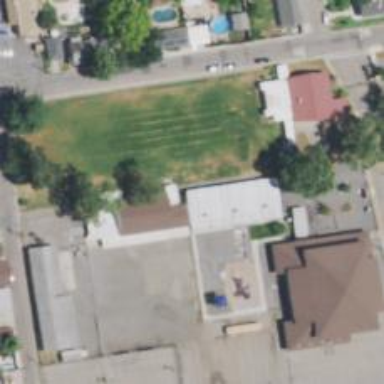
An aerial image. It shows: School.